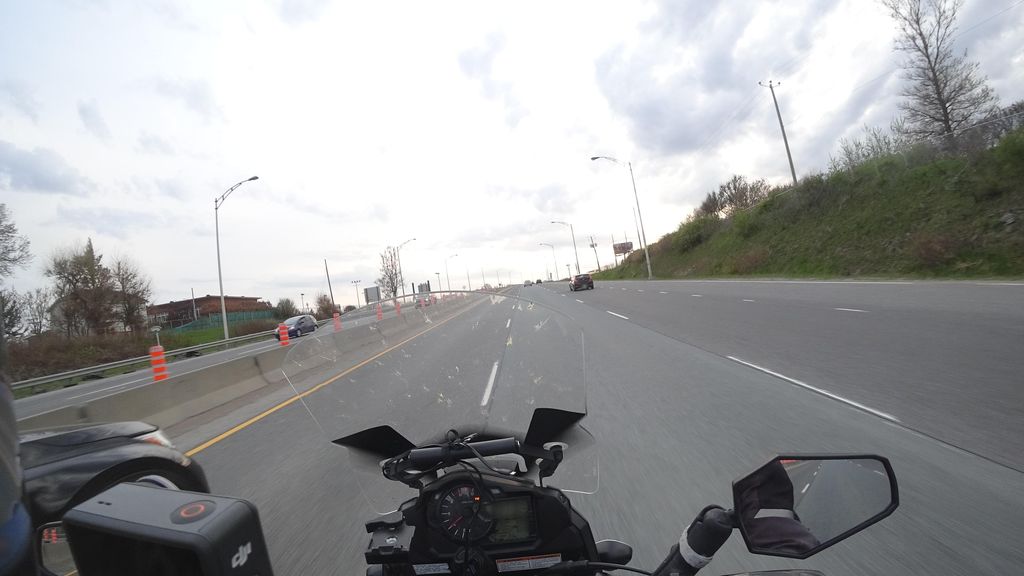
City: quebec_city